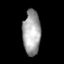
Tissue: lung
Cell type: Endothelial cells
Senescence score: 0.562
Nuclear area (px): 779
Mean DAPI intensity: 164.85